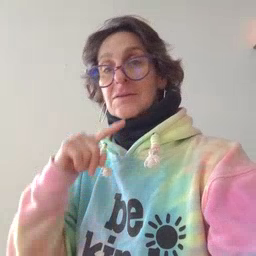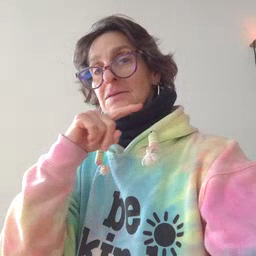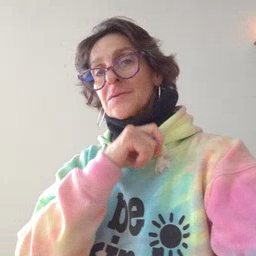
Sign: cereal